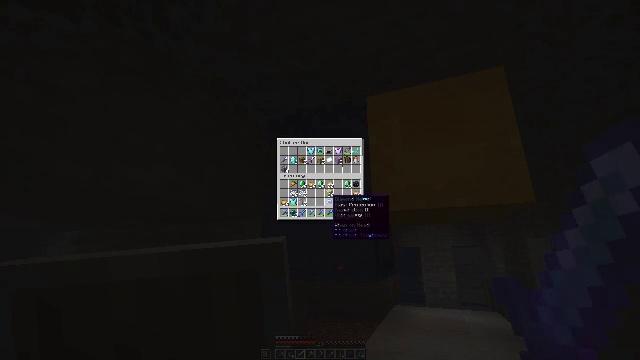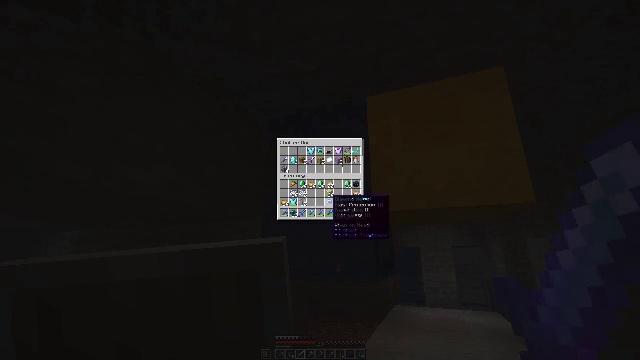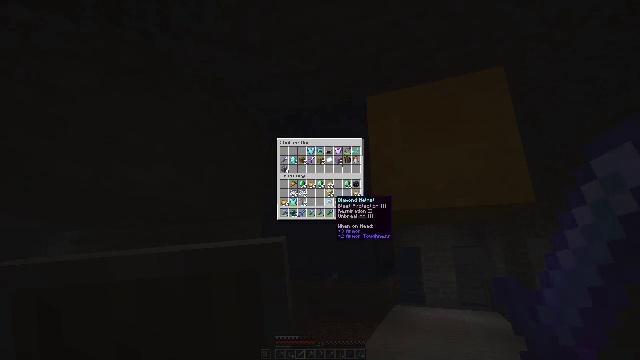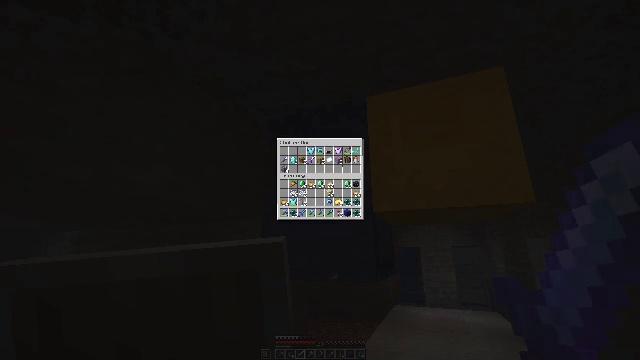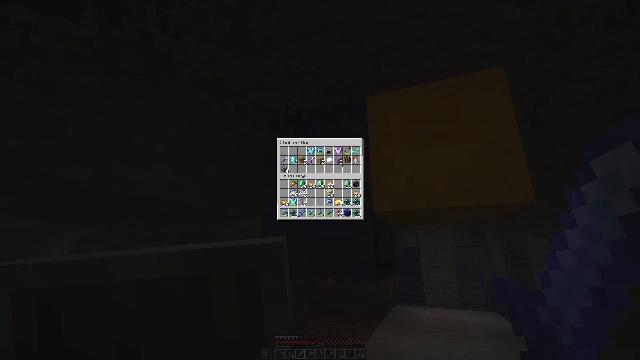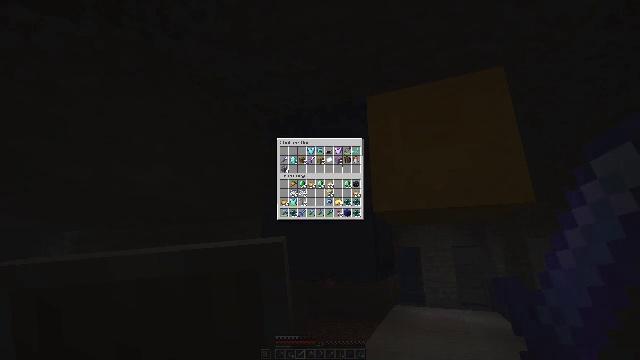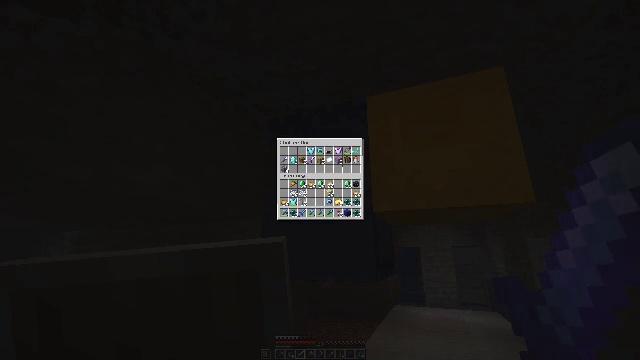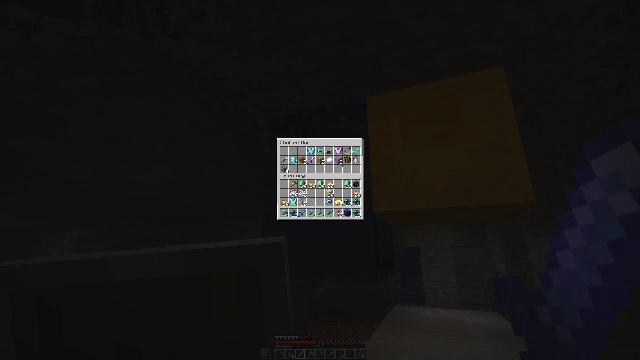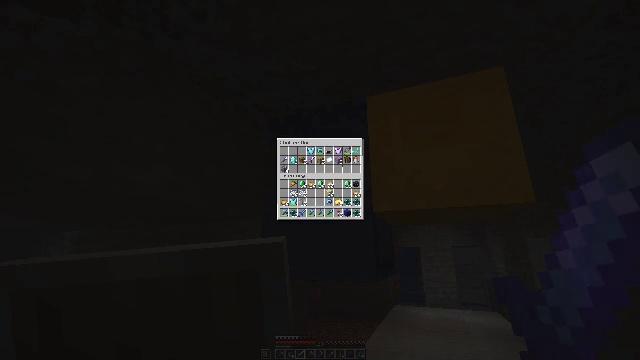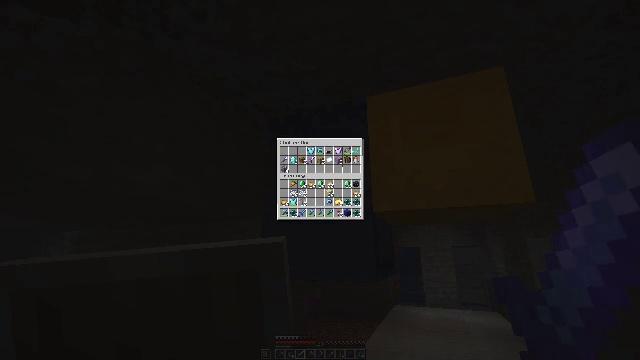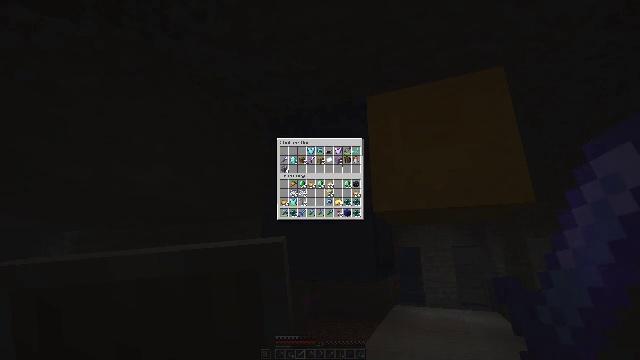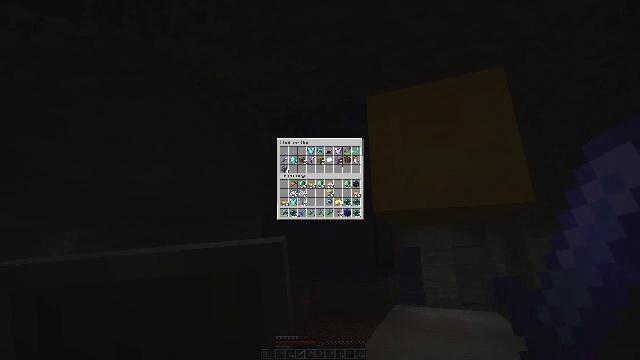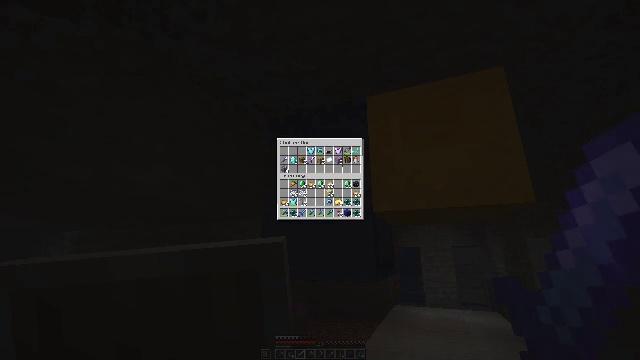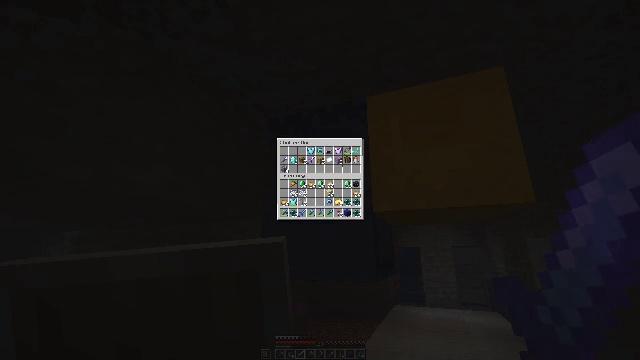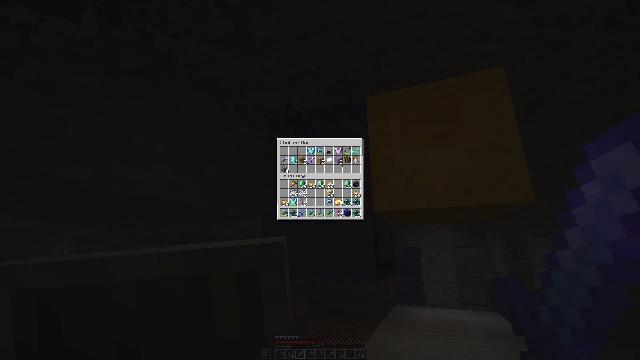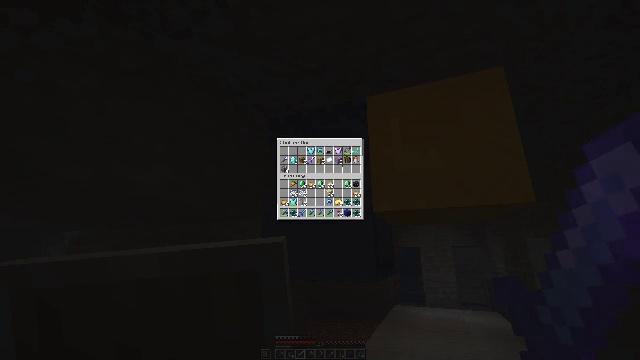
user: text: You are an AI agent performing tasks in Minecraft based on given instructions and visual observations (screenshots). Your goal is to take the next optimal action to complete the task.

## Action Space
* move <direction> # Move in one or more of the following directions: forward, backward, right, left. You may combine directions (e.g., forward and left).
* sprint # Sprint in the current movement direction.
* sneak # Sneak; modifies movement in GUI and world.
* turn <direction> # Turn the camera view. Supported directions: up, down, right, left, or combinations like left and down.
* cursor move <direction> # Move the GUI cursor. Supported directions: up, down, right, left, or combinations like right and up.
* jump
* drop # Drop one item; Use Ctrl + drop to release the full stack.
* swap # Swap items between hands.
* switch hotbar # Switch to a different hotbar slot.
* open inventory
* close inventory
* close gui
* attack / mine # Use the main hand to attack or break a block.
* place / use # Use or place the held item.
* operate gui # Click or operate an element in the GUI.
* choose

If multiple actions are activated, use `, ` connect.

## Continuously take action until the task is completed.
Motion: motion action
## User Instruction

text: Retrieve items from the blue shulker box by mining it.
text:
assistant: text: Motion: no_op
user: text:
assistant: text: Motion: turn right
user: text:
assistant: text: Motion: turn right
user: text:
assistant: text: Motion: turn right
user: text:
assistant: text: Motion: turn right and up
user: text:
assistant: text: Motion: turn up
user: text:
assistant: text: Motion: turn up
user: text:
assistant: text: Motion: no_op
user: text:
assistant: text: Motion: no_op
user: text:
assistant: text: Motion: no_op
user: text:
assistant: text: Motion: no_op
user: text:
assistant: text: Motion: no_op
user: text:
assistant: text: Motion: no_op
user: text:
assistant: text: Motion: no_op
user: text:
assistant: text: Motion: no_op
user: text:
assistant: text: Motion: no_op
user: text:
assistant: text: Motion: no_op
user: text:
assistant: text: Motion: no_op
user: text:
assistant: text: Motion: no_op
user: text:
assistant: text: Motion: no_op
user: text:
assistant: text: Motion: no_op
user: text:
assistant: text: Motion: no_op
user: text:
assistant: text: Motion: no_op
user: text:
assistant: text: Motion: no_op
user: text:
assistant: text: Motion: no_op
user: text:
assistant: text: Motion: no_op
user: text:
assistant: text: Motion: no_op
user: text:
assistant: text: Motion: no_op
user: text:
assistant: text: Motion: no_op
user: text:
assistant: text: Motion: no_op